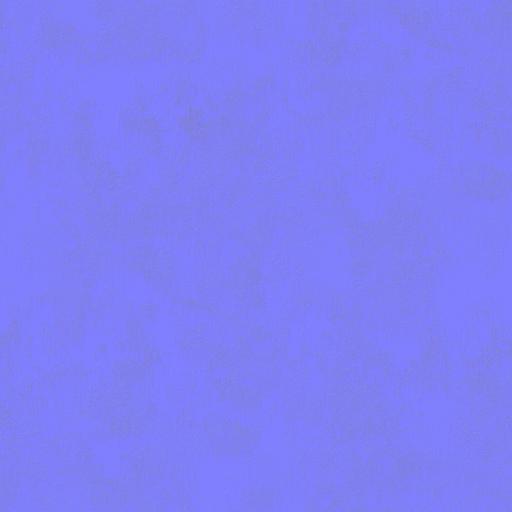
leaks metal old rust rusty spots steel